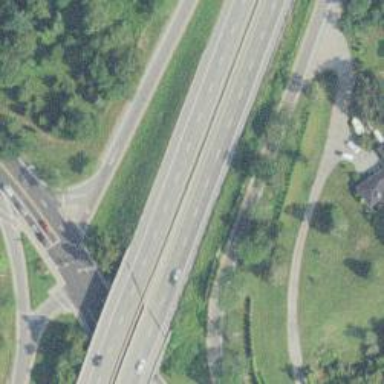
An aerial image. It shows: Expressway with asphalt surface classified as trunk highway.